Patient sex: M
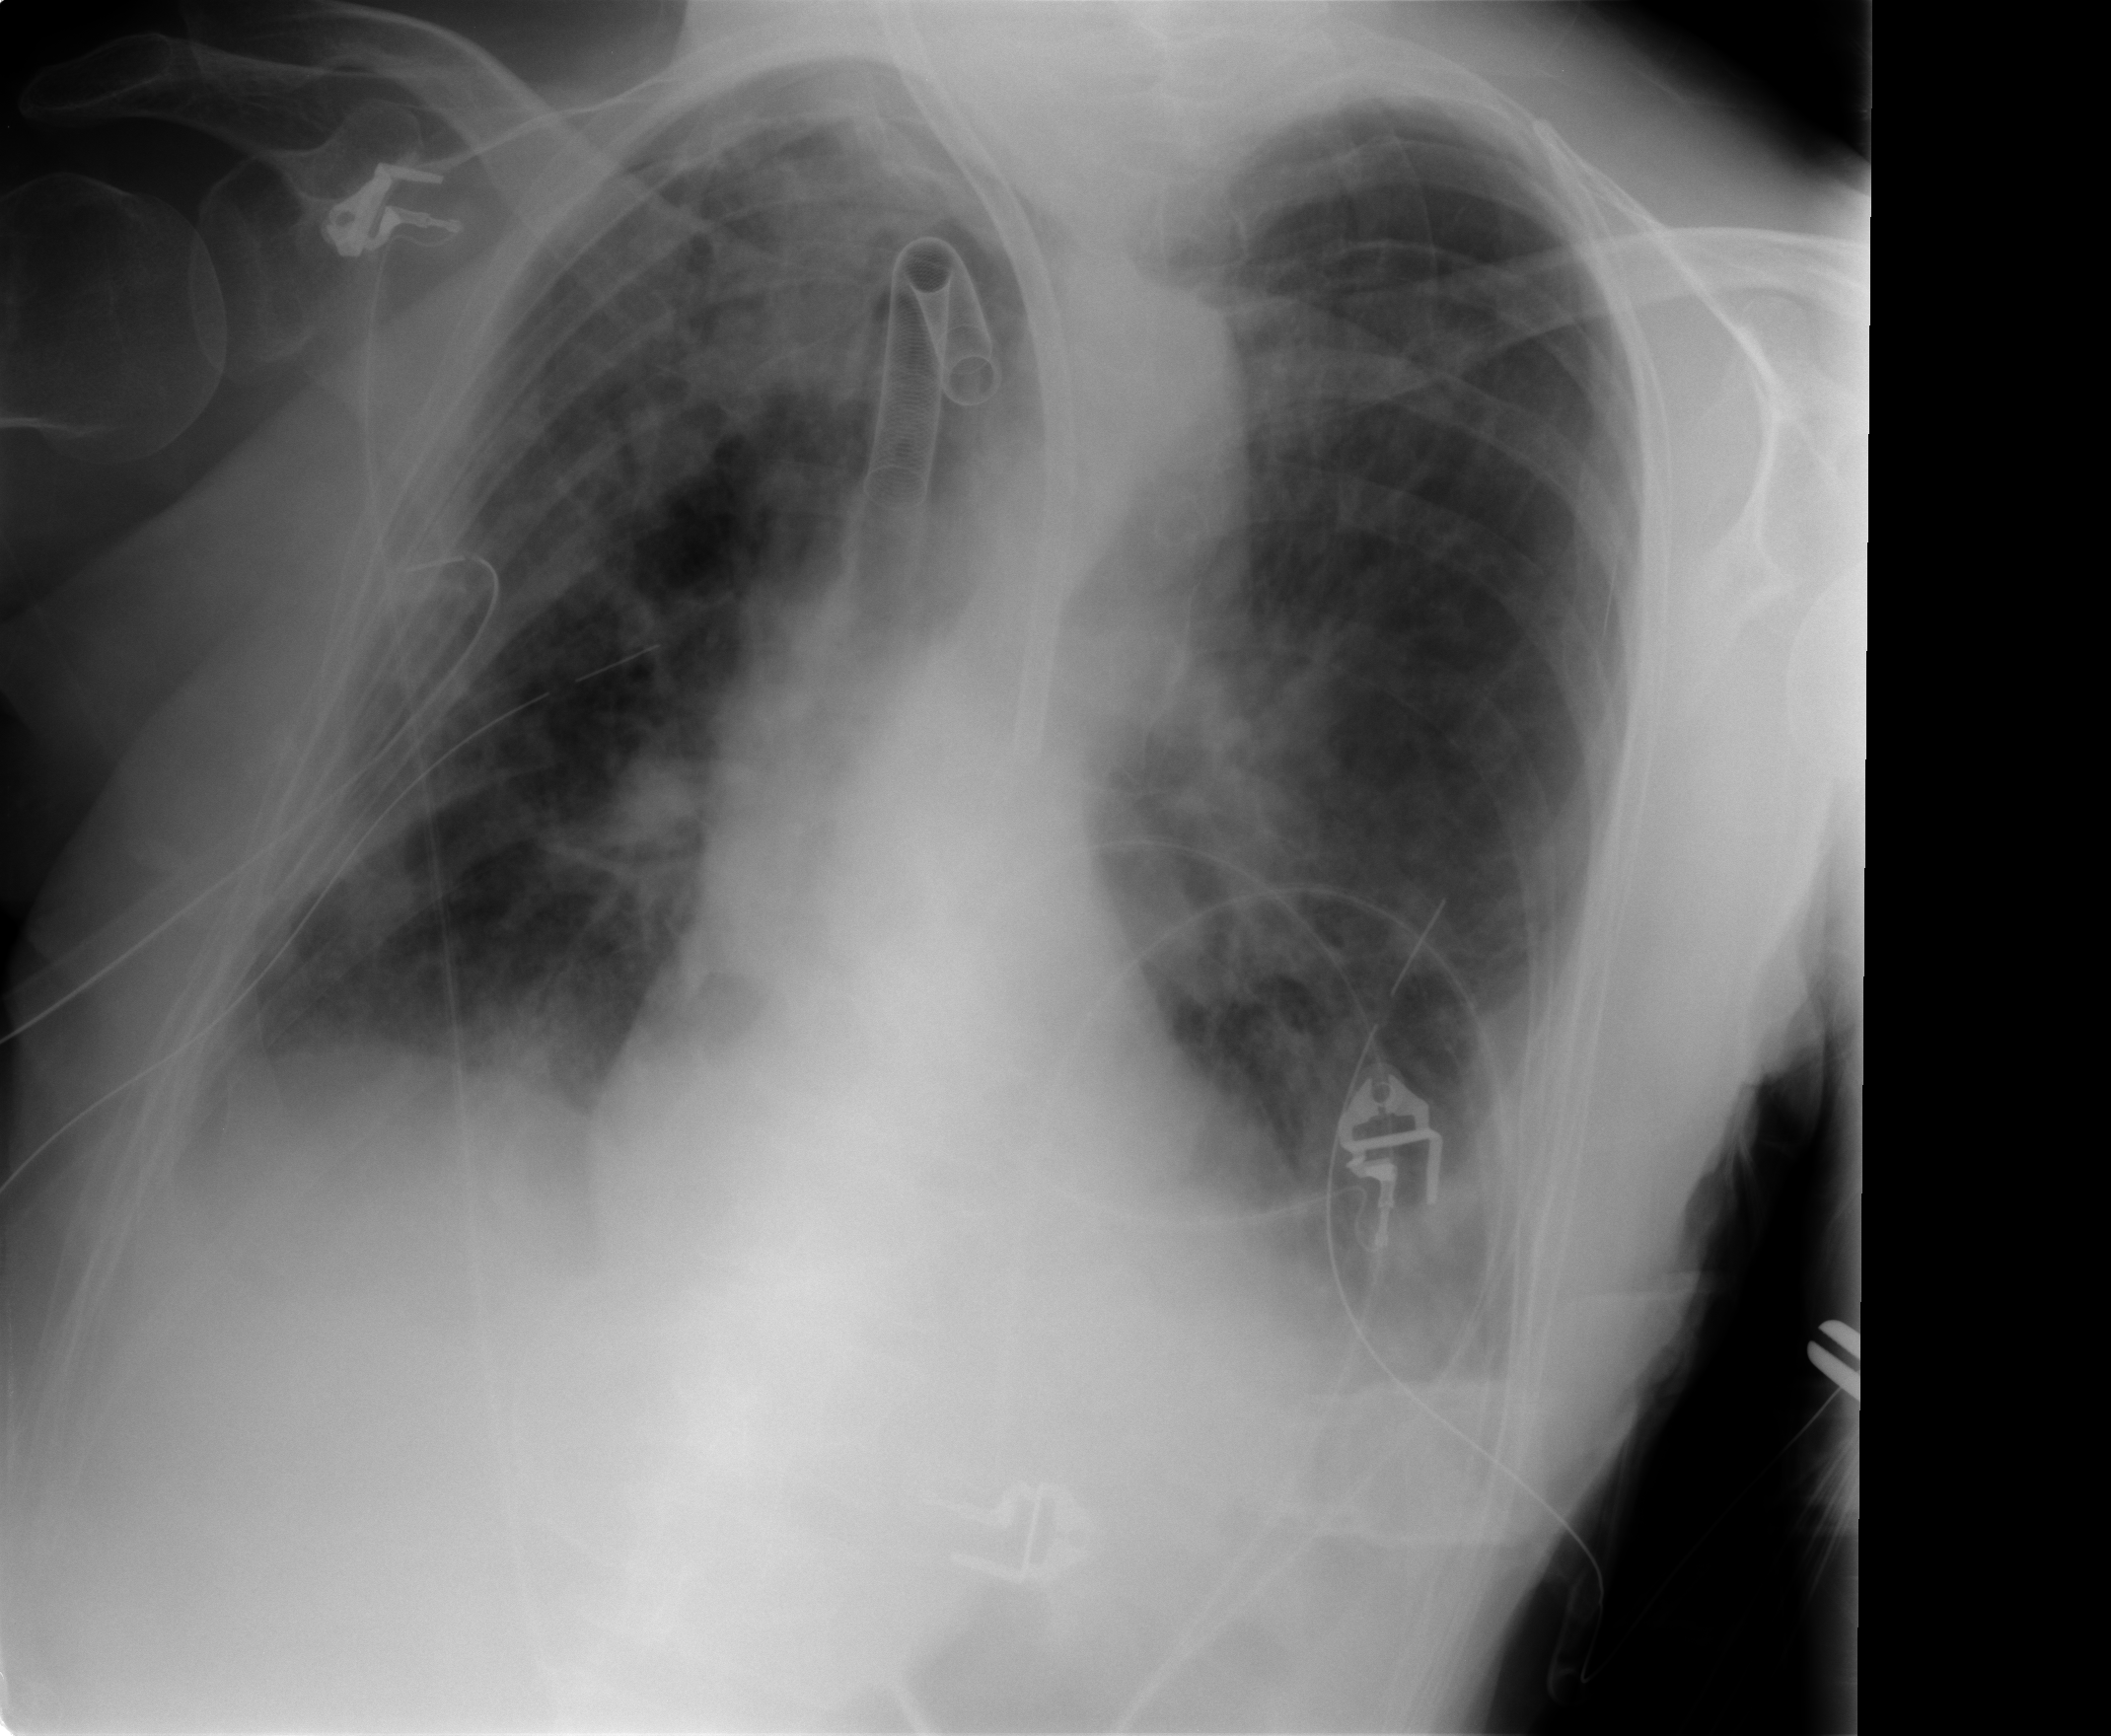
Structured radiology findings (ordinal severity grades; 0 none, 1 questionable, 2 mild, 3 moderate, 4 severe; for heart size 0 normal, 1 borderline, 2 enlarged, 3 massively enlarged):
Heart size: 0
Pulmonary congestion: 2
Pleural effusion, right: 2
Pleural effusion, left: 2
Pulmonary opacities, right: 3
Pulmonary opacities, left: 2
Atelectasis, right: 2
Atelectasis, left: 2